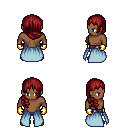
a pixel art fantasy rpg character, male body template, human, dark skin, overskirt, metal pants, brunette right-swept hairstyle, gold gloves, brown shoes, four views (front, back, left, right), 2x2 character sprite sheet, small pixel art, hard edges, no anti-aliasing